Question: I am using '<Mutation />' component which has Render Prop API & trying to do Optimistic Response in the UI.
So far I have this chunk in an '_onSubmit' function -
'''
createApp({
variables: { id: uuid(), name, link },
optimisticResponse: {
__typename: "Mutation",
createApp: {
__typename: "App",
id: negativeRandom(),
name,
link
}
}
});
'''
And my '<Mutation />' component looks like -
'''
<Mutation
mutation={CREATE_APP}
update={(cache, { data: { createApp } }) => {
const data = cache.readQuery({ query: LIST_APPS });
if (typeof createApp.id == "number") {
data.listApps.items.push(createApp);
cache.writeQuery({
query: LIST_APPS,
data
});
}
}}
>
{/*
some code here
*/}
</Mutation>
'''
I know that 'update' function in '<Mutation />' runs twice, once when 'optimisticResponse' is ran & second time when server response comes back.
On the first time, I give them 'id' as a 'number'. Checkout 'createApp' in 'optimisticResponse' where 'id: negativeRandom()'
That's why my 'update' prop in '<Mutation />' component has a check if 'createApp.id' is a 'number' then push it in the array. It means that if data returned from local then push it in local cache & if returned from server don't push it.
But what happens is the data is only showed when returned from the server. The function 'update' runs twice but it does not push it in the array.
I think there might 3 problems -
1. Either the update function does not run when local state is pushed
2. I've tried making fetchPolicy equal to cache-and-network & cache-first but it didn't work too.
3. The __typename in optimisticResponse. Idk if Mutation is the correct value, so I tried AppConnection too but it still does not work.
The complete code can be found <URL> for simplicity. Its a very simple app which has 2 inputs & 1 submit button. It looks like -

### Note: Same thing works with React. Here's a link to React Repo - https://github.com/deadcoder0904/react-darkmodelist
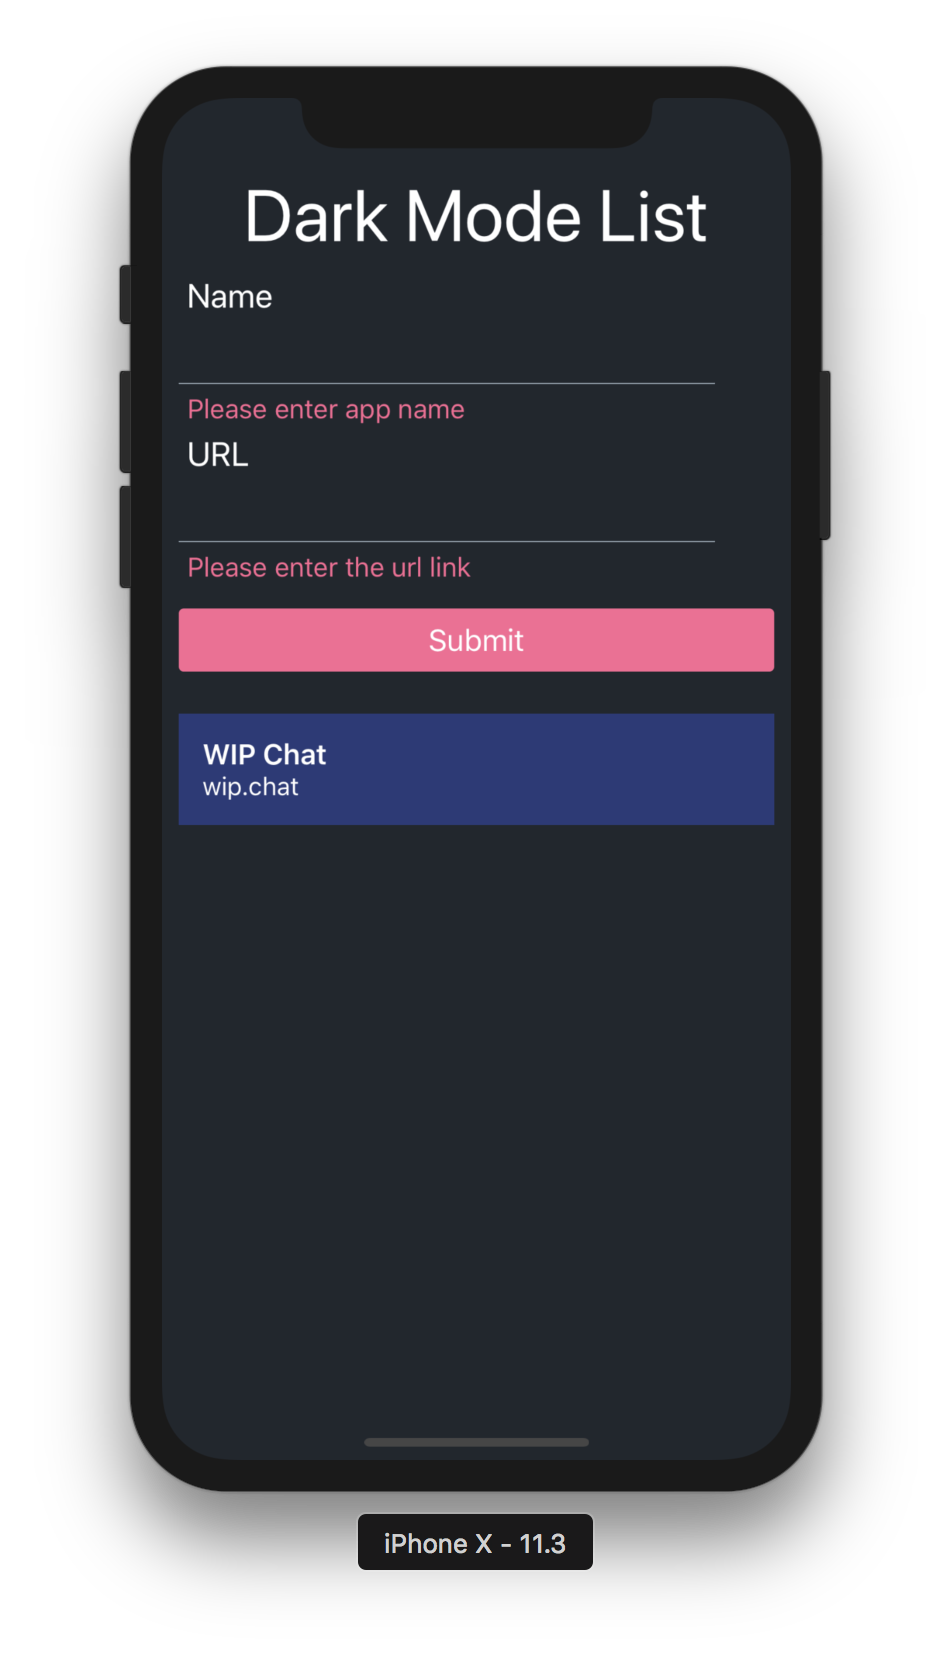
Answer: Apparently this was a bug in Apollo or React Apollo package. Don't know which bug or was it just for React Native but I just updated my dependencies & solved it without changing any code
You can check out the full code at <URL>